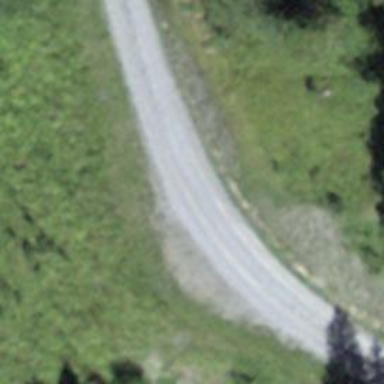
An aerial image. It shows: Passing place on the road.